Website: lowes
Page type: review-order
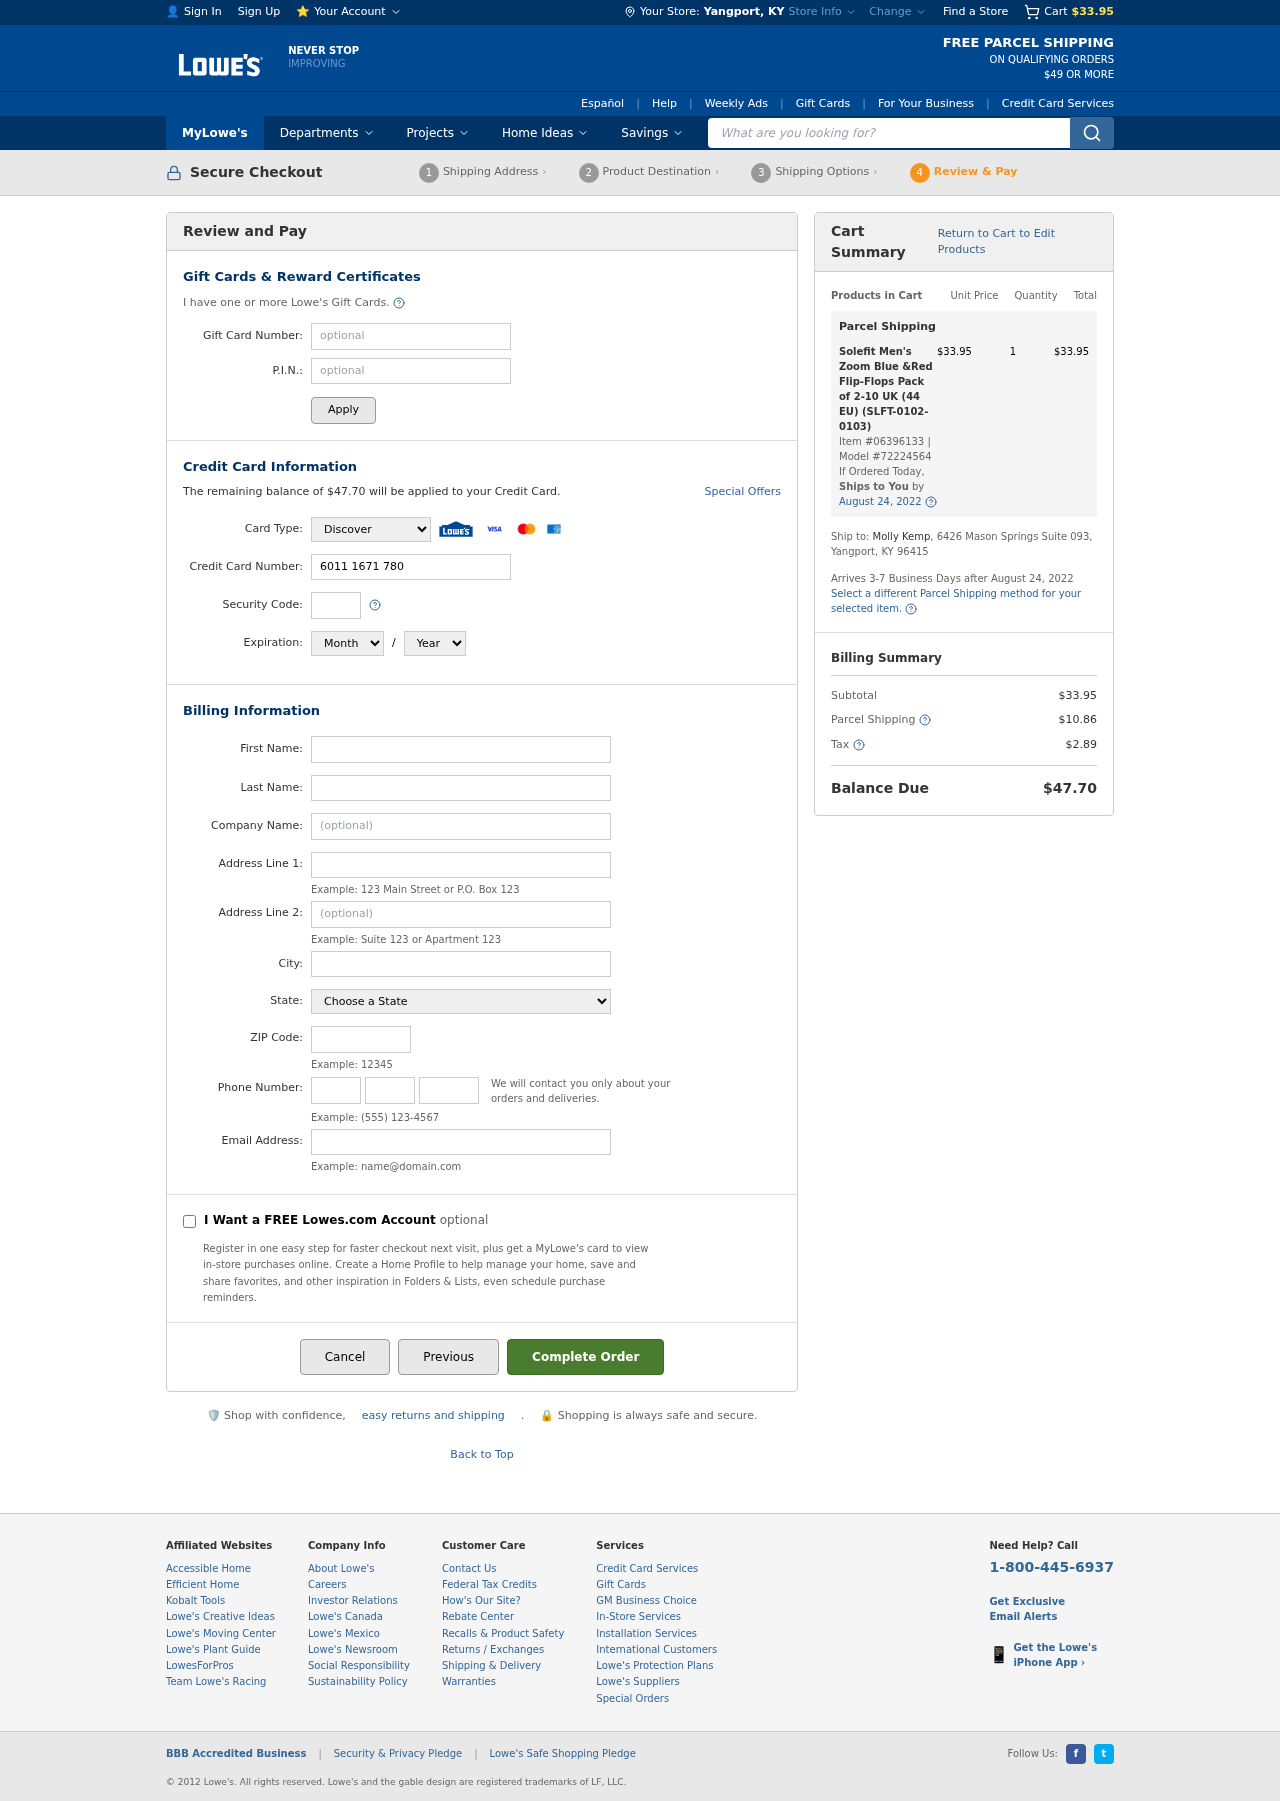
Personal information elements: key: PII_CARD_CVV
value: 111
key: PII_CARD_EXPIRY_MONTH
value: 04
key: PII_CARD_EXPIRY_YEAR
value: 27
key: PII_CARD_NUMBER
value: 6011 1671 7803 7256
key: PII_CARD_TYPE
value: Discover
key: PII_CITY
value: Yangport
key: PII_CITY_STATE
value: Yangport, KY
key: PII_EMAIL
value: molly.kemp@yahoo.com
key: PII_FIRSTNAME
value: Molly
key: PII_LASTNAME
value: Kemp
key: PII_PHONE_AREA
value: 652
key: PII_PHONE_PREFIX
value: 524
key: PII_PHONE_SUFFIX
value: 5691
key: PII_POSTCODE
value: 96415
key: PII_STATE
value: Kentucky
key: PII_STREET
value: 6426 Mason Springs Suite 093
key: PII_STREET2
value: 6426 Mason Springs Suite 093
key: PII_FULLNAME2
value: Molly Kemp
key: PII_STATE_ABBR
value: KY
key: PII_POSTCODE_FULL
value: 96415
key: PII_CITY_STATE_ZIP
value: Yangport, KY 96415
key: PII_POSTCODE_NUMERIC
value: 96415
Product elements: key: PRODUCT1_NAME
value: Solefit Men's Zoom Blue &Red Flip-Flops Pack of 2-10 UK (44 EU) (SLFT-0102-0103)
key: PRODUCT1_PRICE
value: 33.95
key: PRODUCT1_QUANTITY
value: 1
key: PRODUCT1_ITEM_NUMBER
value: Item #06396133
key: PRODUCT1_MODEL_NUMBER
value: Model #72224564
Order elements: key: ORDER_SUBTOTAL
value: $33.95
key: ORDER_BALANCE_DUE
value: $47.70
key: ORDER_SHIPPING_DATE
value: August 24, 2022
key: ORDER_ITEM_TOTAL
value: $33.95
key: ORDER_SHIPPING_DATE2
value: August 24, 2022
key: ORDER_SHIPPING_COST
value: $10.86
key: ORDER_TAX
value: $2.89
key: ORDER_TOTAL
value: $47.70
Search elements: key: HEADER_SEARCH
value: What are you looking for?